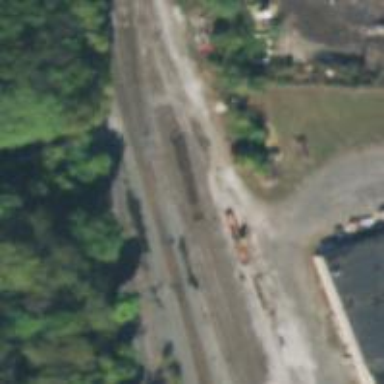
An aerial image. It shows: Railway siding with rails.